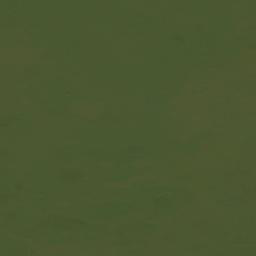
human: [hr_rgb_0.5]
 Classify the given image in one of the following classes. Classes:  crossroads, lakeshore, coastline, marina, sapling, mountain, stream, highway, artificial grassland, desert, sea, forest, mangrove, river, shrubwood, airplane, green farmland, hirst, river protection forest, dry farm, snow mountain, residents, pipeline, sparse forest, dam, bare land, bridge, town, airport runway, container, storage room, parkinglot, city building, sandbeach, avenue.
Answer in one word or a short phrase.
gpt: sea